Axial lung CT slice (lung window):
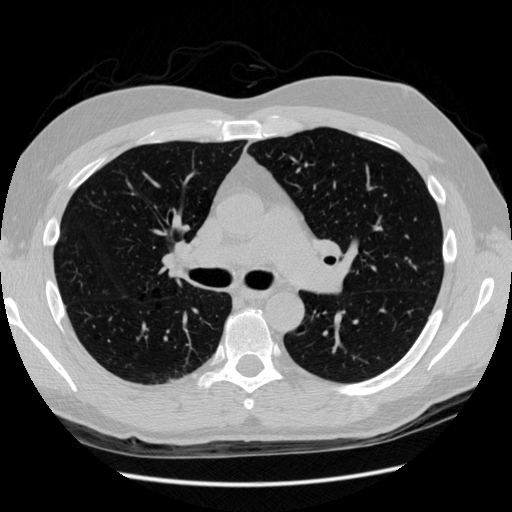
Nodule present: no